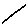
Label: line